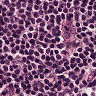
Metastatic tissue present: no